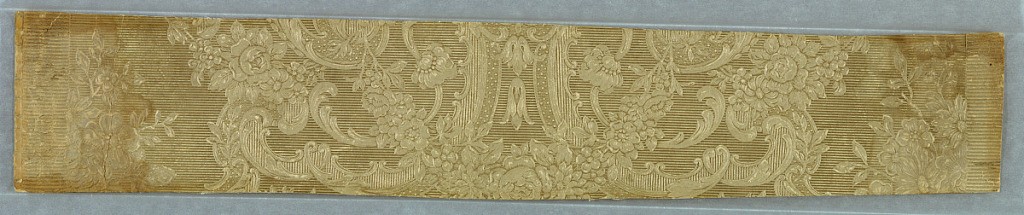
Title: Sidewall
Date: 1880–90
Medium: Embossed paper
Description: Self colored, fawn colored paper, raised designs of flowers and scrolls.